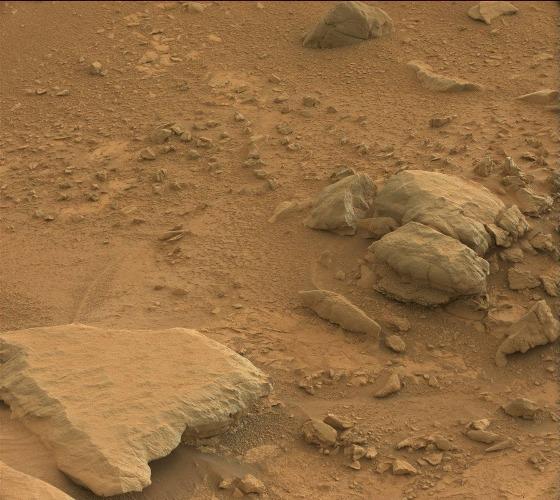
Terrain classes present: Bedrock, Gravel / Sand / Soil, Rock